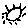
Label: sun